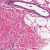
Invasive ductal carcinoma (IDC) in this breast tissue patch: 0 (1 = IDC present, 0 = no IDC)